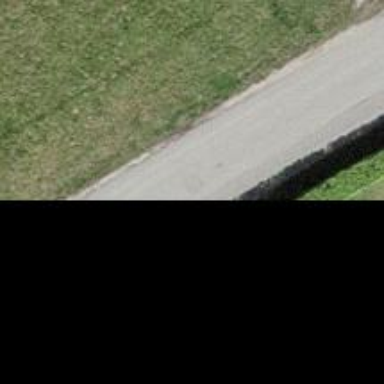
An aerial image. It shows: Hedge barrier.